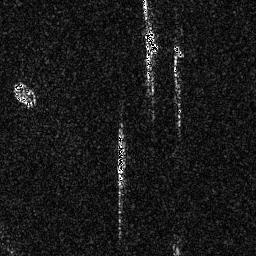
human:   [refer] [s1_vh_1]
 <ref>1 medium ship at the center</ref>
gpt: <box>[[45, 50, 49, 73, 0]]</box>

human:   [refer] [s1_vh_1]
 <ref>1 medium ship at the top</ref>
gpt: <box>[[55, 10, 61, 24, 0]]</box>

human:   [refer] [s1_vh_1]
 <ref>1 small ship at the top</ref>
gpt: <box>[[66, 16, 72, 22, 0]]</box>